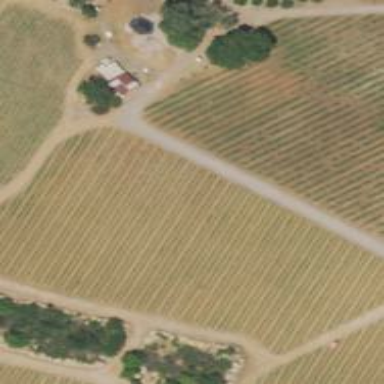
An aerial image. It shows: Vineyard growing wine grapes.